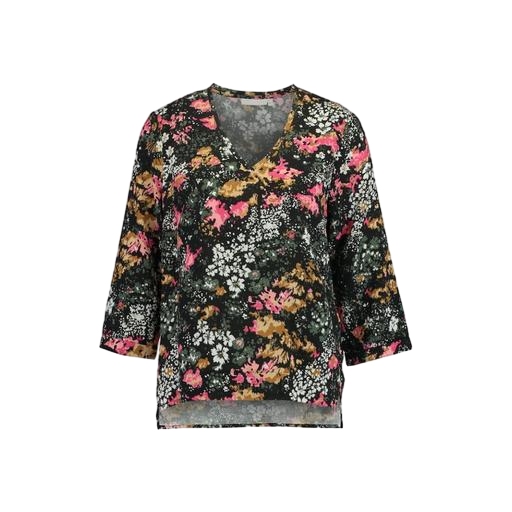
black v-neck floral-print blouse, multicolor floral-print t-shirt only macy, black floral-print top, white background